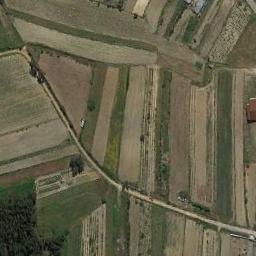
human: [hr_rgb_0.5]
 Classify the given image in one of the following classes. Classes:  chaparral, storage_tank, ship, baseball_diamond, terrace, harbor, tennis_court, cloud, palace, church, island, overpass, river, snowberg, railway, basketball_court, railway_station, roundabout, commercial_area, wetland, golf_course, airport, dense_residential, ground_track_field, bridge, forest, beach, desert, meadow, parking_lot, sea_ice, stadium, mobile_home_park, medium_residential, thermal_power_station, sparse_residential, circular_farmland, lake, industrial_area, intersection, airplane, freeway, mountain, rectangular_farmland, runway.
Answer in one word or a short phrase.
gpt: terrace